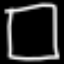
Label: square